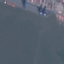
Land use / land cover: SeaLake